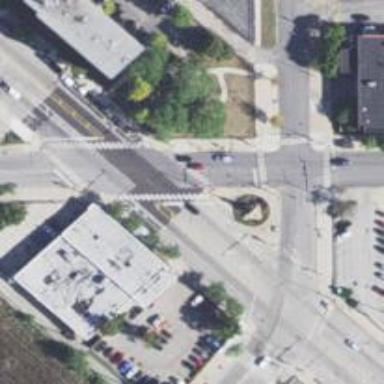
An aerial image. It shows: Footway that serves as traffic island.